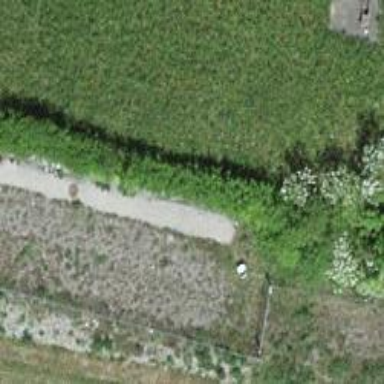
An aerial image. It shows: Retaining wall.